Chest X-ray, AP view. Patient: 14 years old, sex M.
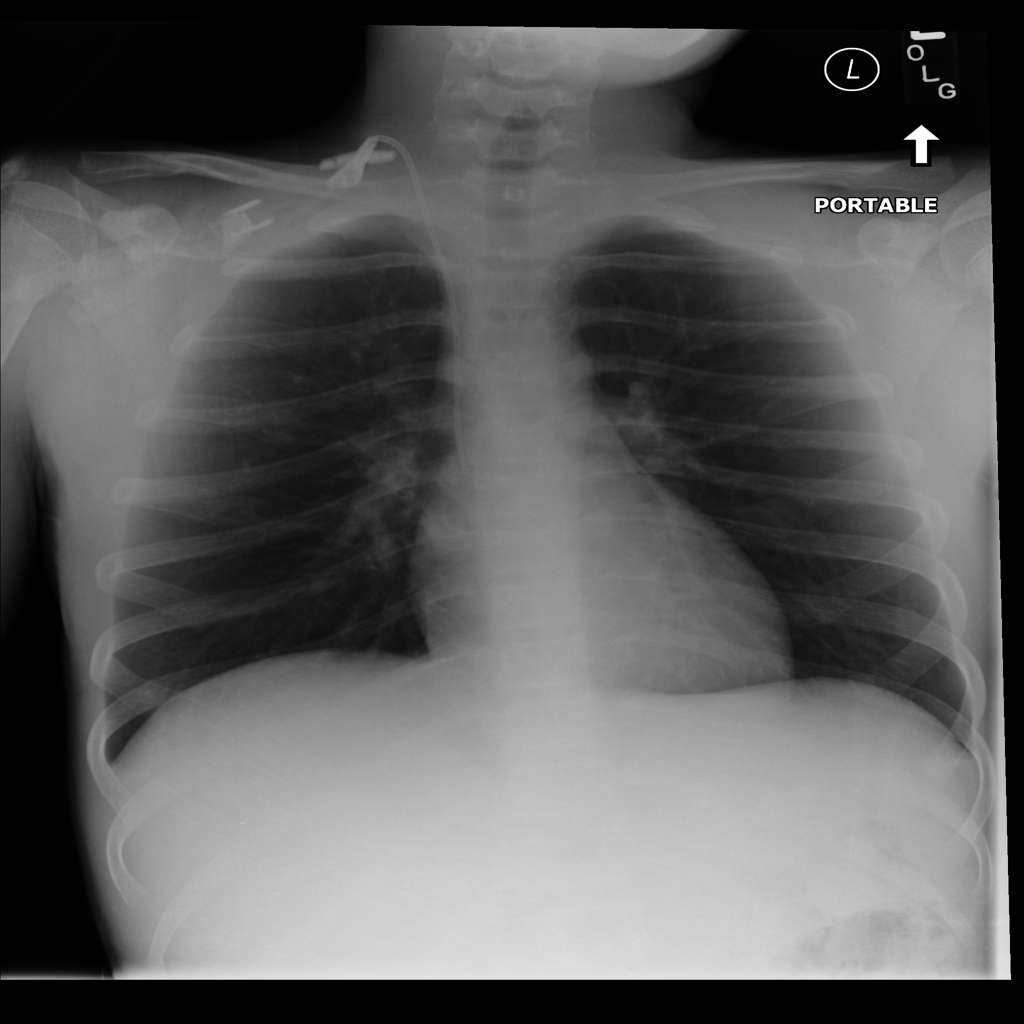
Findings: No Finding